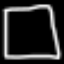
Label: square